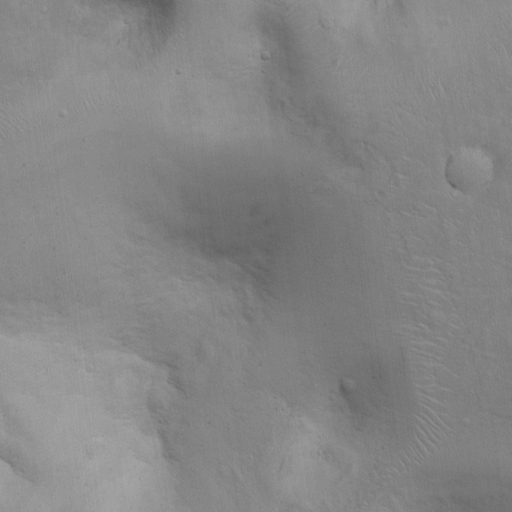
Objects detected: cone, cone